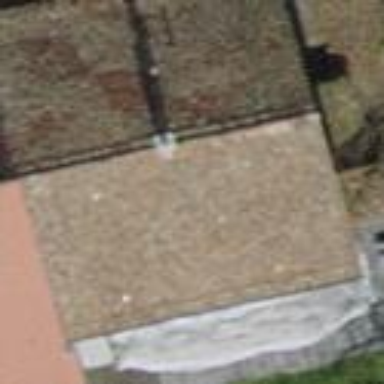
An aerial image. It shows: Building with tiled roof.